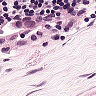
Metastatic tissue present: no